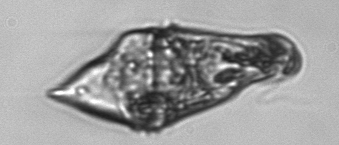
Label: Gyrodinium